Question: Is there a way to integrate a border around text like the image below?

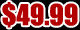
Answer: Use multiple text shadows:
'''
text-shadow: 2px 0 #fff, -2px 0 #fff, 0 2px #fff, 0 -2px #fff,
1px 1px #fff, -1px -1px #fff, 1px -1px #fff, -1px 1px #fff;
'''

'''
body {
font-family: sans-serif;
background: #222;
color: darkred;
}
h1 {
text-shadow: 2px 0 #fff, -2px 0 #fff, 0 2px #fff, 0 -2px #fff,
1px 1px #fff, -1px -1px #fff, 1px -1px #fff, -1px 1px #fff;
}
'''
'''
<h1>test</h1>
'''
Alternatively, you could use <URL> as of 2022:
'''
-webkit-text-stroke: 2px #fff;
'''

'''
body {
font-family: sans-serif;
background: #222;
color: darkred;
}
h1 {
-webkit-text-stroke: 2px #fff;
}
'''
'''
<h1>test</h1>
'''
Also, <URL> at CSS-Tricks.